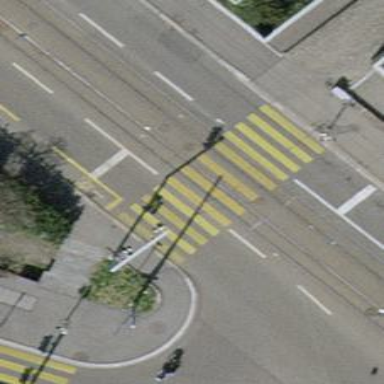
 there are traffic signals and zebra crossing."